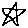
Label: star